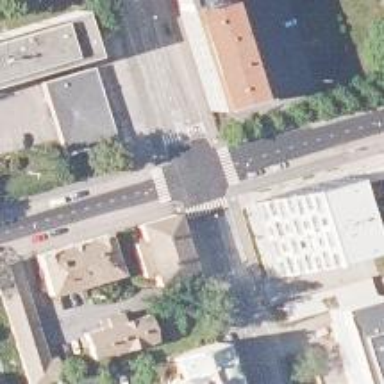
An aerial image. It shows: Marked road crossing.